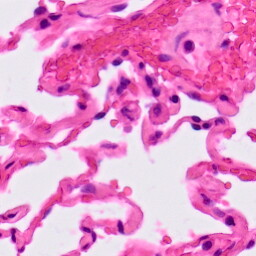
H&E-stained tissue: Lung